Field crop: maize
Growth stage: 2
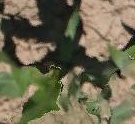
Species: maize